Question: I am creating an an application for iPhone (based on the template for "utility application").
Using interface builder, I have created a settings view as shown below. The gray background is an UIView with gray background color. But when I run the app, the background becomes black!
Can someone explain why?

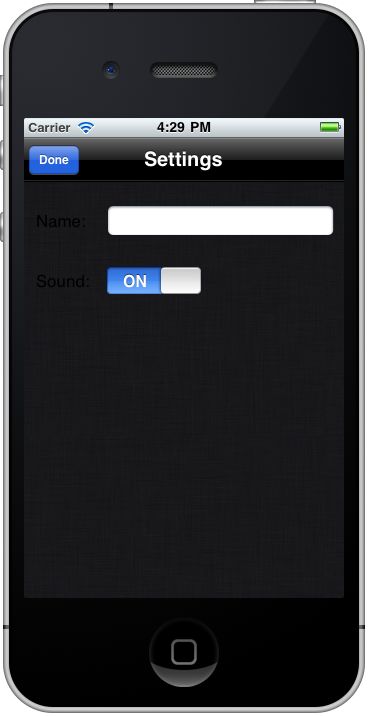
Answer: Yes, look at your FlipsideViewController.m:
'''
- (void)viewDidLoad {
[super viewDidLoad];
self.view.backgroundColor = [UIColor viewFlipsideBackgroundColor];
}
'''
The second line does the trick.